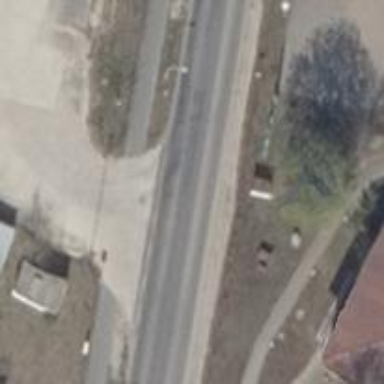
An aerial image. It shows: Tertiary road with asphalt surface. The road has separate sidewalks on both sides.